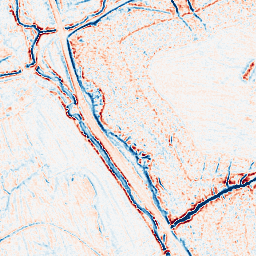
Category: multiscale
Decomposition family: dog_multiscale
Decomposition parameters: sigma_ratio: 1.4
n_scales: 3
base_sigma: 0.5
Upsampling method: sinc_hamming
Upsampling parameters: scale: 2
kernel_size: 4
Upsampling scale: 2